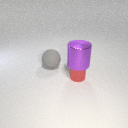
small red metal cylinder to the right of large gray rubber sphere